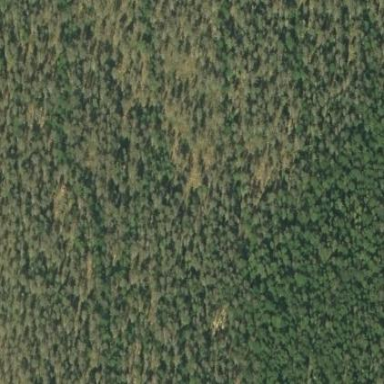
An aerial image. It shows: Woodland with needle-leaved trees.